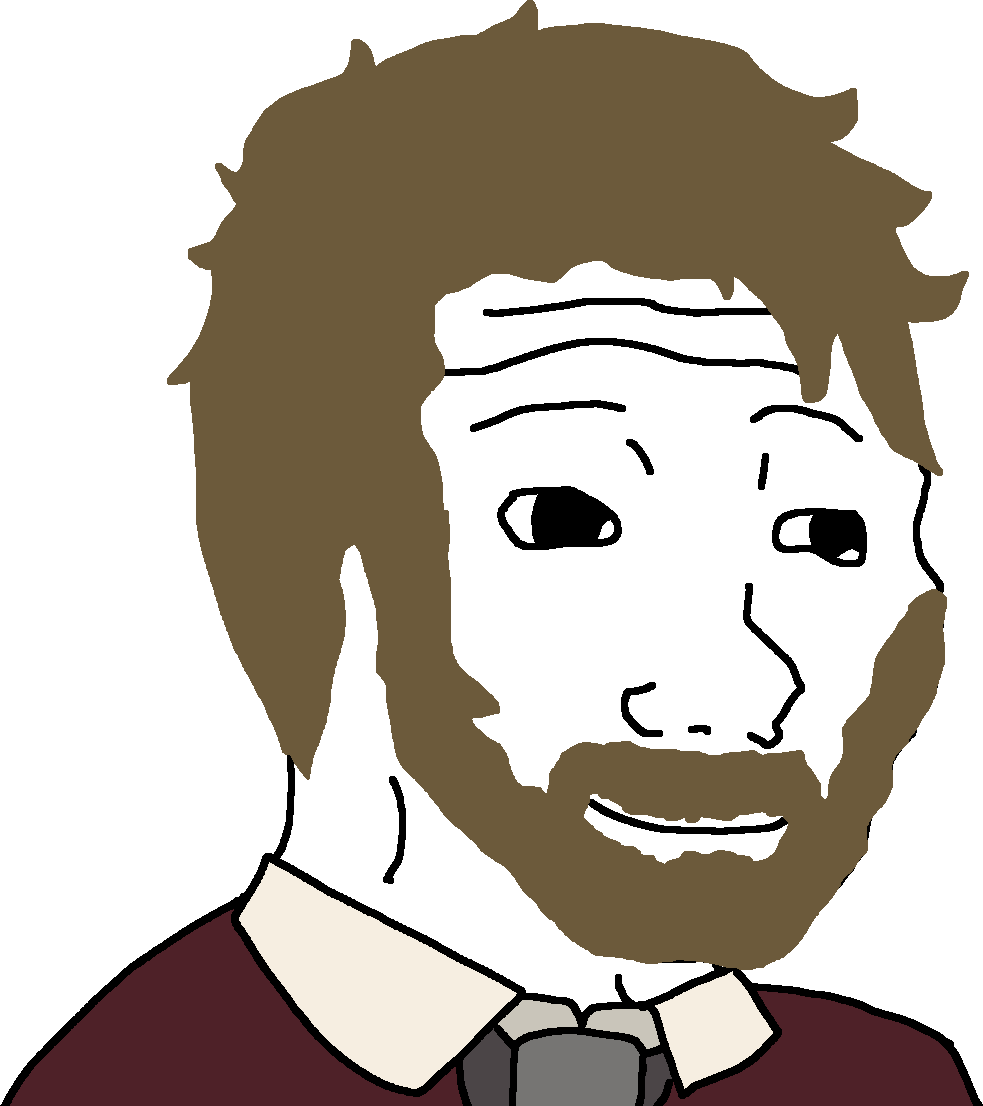
Label: 5_Bloomer